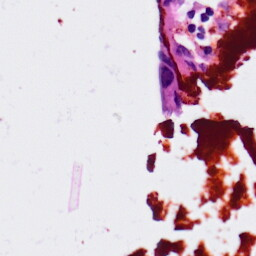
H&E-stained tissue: Lung